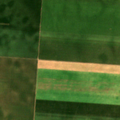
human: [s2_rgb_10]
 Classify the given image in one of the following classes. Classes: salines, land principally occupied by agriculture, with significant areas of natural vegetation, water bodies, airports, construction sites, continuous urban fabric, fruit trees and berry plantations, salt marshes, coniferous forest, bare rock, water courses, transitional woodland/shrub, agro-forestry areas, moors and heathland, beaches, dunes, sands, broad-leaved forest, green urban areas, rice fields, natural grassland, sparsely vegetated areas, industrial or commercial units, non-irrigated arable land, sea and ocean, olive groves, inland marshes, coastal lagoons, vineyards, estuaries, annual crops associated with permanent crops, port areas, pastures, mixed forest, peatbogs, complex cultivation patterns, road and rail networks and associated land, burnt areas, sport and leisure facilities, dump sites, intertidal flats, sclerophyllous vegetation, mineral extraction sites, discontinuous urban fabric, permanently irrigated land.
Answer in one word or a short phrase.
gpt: non-irrigated arable land